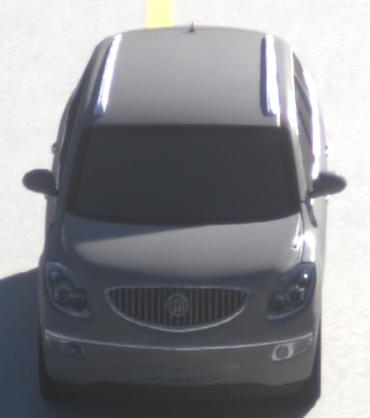
Make: Buick
Model: Enclave
Detailed model: GMT967
Model produced from: 2007
Model produced until: 2017
Doors: 5
Color: gray
Road condition: dry road
Daytime: sunrise or sunset
Contrast: medium contrast